Field crop: maize
Growth stage: 2
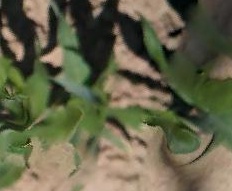
Species: maize